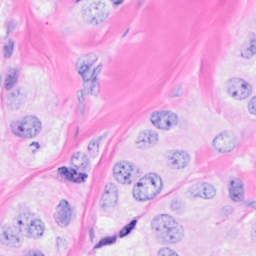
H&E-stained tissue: Breast